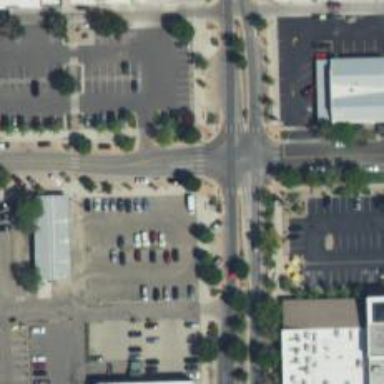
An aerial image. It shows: Parking space.